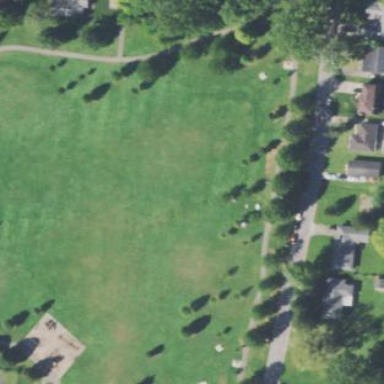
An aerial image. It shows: Park.